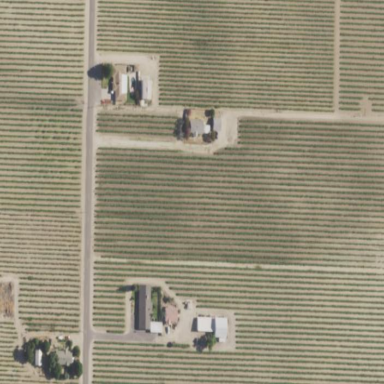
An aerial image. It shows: Beautiful vineyard in the countryside.